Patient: sex M, age 52
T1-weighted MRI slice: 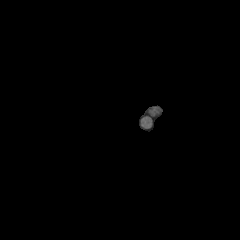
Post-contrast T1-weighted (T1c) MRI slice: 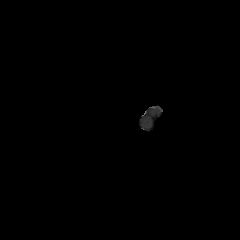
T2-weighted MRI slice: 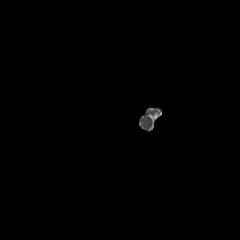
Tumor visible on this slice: no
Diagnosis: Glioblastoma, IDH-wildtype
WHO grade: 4